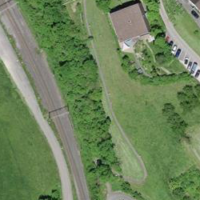
EUNIS habitat code: 55
Species observed at this site:
Leonurus cardiaca